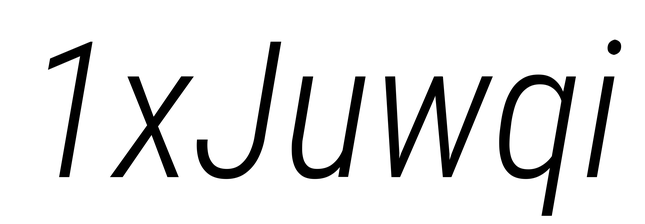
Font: Roboto-Italic_Condensed_Light_Italic